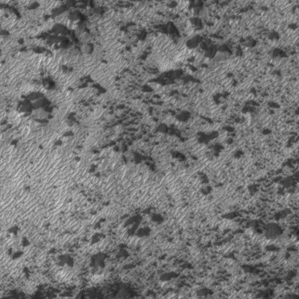
Label: frost